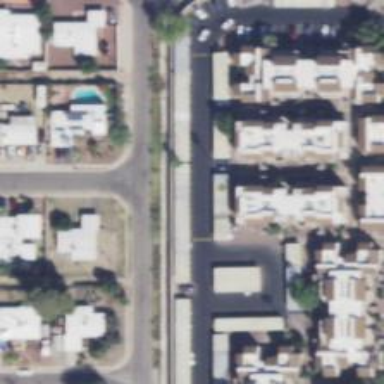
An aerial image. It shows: Residential road.